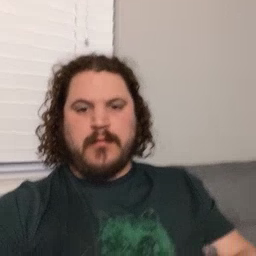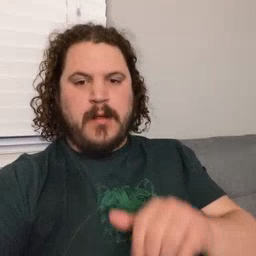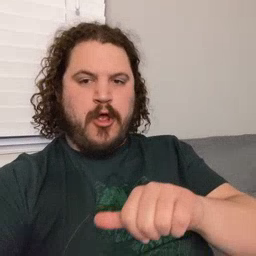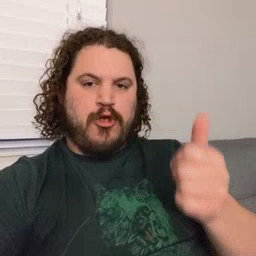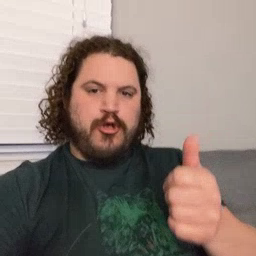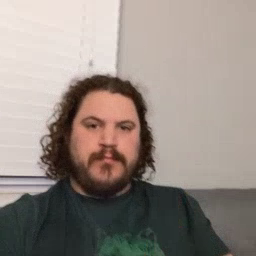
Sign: another